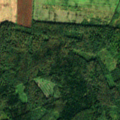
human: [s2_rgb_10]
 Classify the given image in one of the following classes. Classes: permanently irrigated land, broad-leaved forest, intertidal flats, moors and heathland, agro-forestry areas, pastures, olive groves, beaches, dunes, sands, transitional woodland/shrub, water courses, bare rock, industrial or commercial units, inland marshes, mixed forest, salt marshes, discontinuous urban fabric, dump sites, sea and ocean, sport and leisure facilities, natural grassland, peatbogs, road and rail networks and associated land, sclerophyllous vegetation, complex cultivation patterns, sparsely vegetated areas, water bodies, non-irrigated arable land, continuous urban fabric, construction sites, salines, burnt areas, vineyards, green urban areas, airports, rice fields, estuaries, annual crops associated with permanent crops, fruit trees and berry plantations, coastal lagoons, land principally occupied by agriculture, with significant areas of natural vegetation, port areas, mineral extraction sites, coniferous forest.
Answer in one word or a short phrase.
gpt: non-irrigated arable land, broad-leaved forest, transitional woodland/shrub